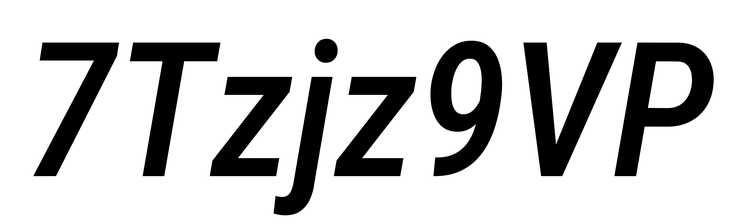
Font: Roboto-Italic_Condensed_Medium_Italic